Aerial crown-view tile of a tropical tree (Barro Colorado Island, Panama), acquired 20250818:
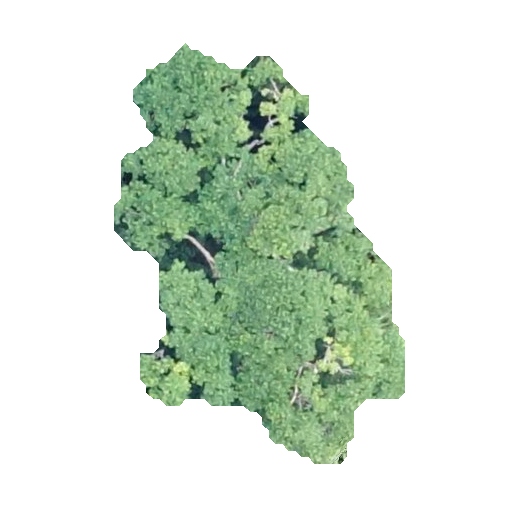
Species: Trattinnickia aspera
GBIF accepted scientific name: Trattinnickia aspera
Crown area: 111.94 m²